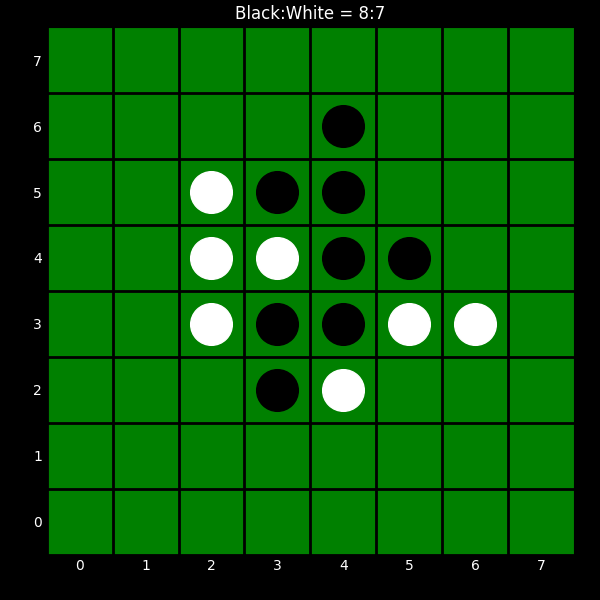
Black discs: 8
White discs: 7